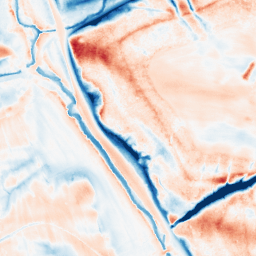
Category: classical
Decomposition family: gaussian_anisotropic
Decomposition parameters: sigma_x: 5
sigma_y: 10
Upsampling method: sinc_blackman
Upsampling parameters: scale: 2
kernel_size: 8
Upsampling scale: 2